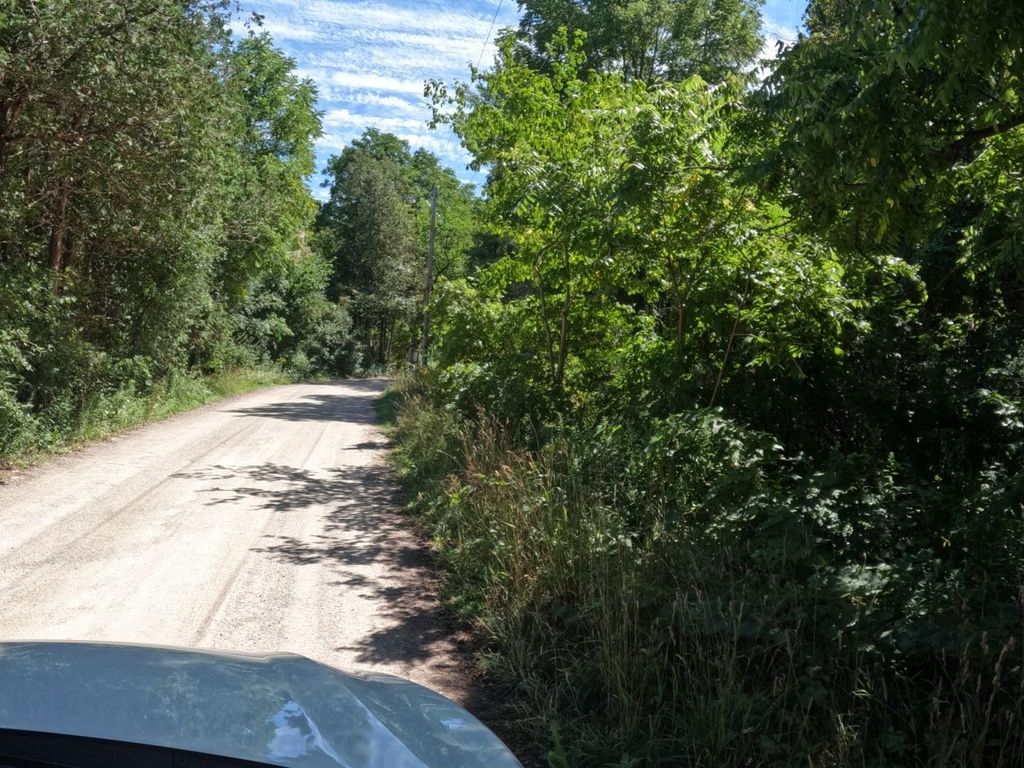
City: kitchener-waterloo